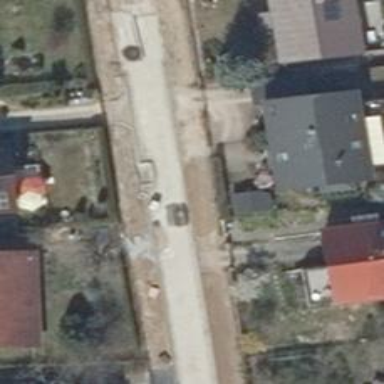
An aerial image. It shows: Asphalt footway.